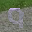
Label: 9